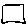
Label: square